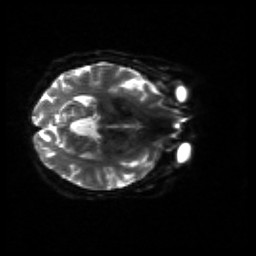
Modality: sbref
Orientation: axial
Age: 49
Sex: female
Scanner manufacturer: siemens
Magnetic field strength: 3 T
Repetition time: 4.71 s
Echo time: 0.0906 s